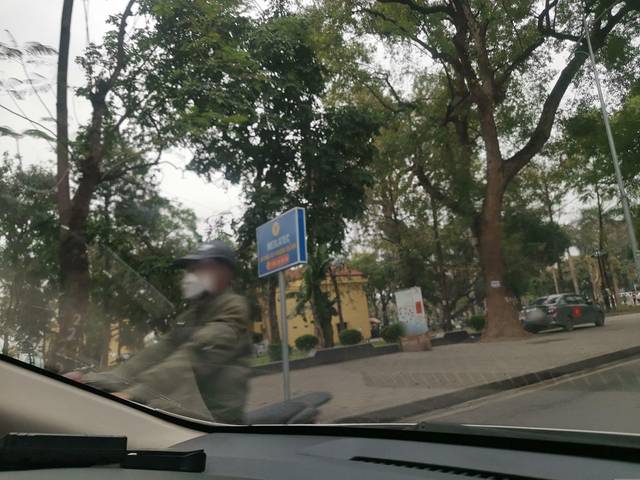
Region: Vietnam
Coordinates: 21.043, 105.834